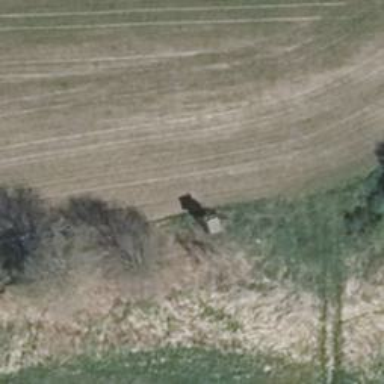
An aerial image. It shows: Hunting stand.